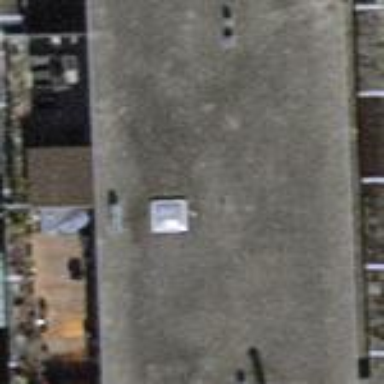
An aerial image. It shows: Flat-roofed apartment building.